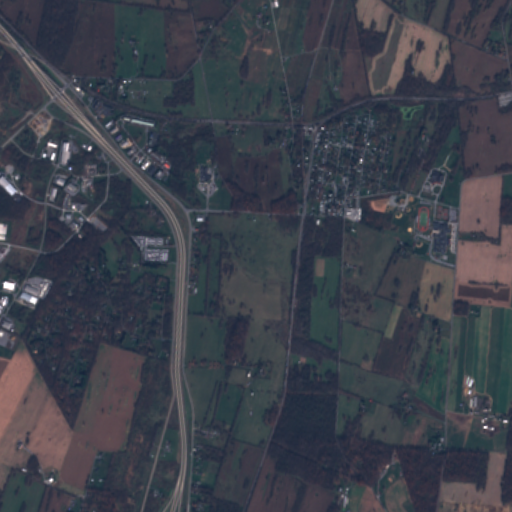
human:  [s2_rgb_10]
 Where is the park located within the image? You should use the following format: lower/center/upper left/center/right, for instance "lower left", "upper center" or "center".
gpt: The park is located in the center right of the image.
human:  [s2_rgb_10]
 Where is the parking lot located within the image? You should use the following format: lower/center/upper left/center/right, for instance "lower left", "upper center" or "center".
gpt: The parking lot is located in the upper right of the image.
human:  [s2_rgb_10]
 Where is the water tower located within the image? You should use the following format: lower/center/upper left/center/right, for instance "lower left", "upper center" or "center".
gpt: The water tower is located in the upper left of the image.
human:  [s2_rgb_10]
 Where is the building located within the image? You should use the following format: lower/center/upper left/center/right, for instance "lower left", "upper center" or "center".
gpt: There is no building in the image.